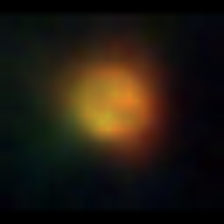
Taxon: NanoPlankton
Group: Other